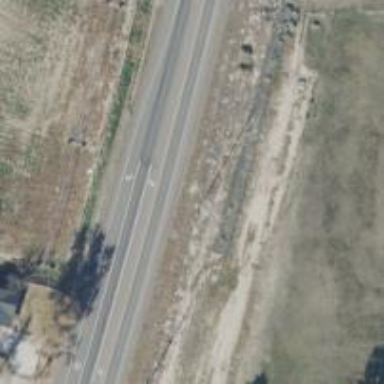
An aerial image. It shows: Primary road with asphalt surface.